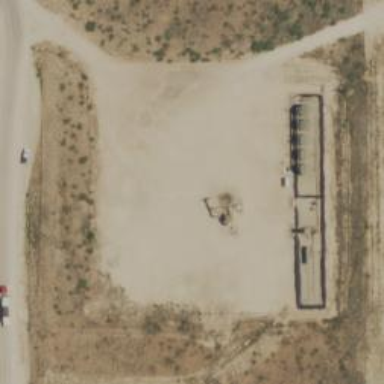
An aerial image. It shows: Petroleum well.